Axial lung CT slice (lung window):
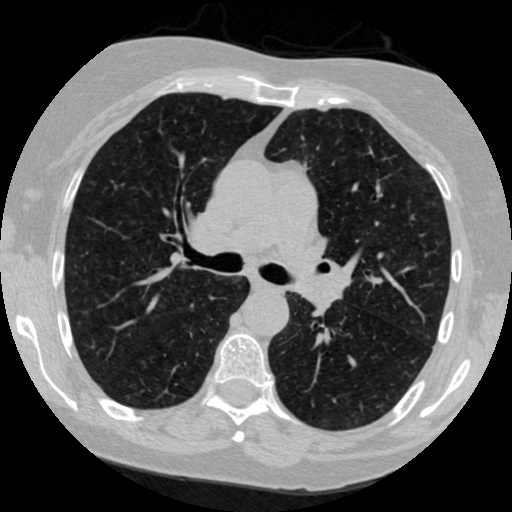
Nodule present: no